Interaction volume radius: 10 \u00c5
Interaction volume height: 15 \u00c5
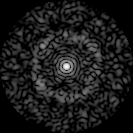
Disorder parameter: 0.8129